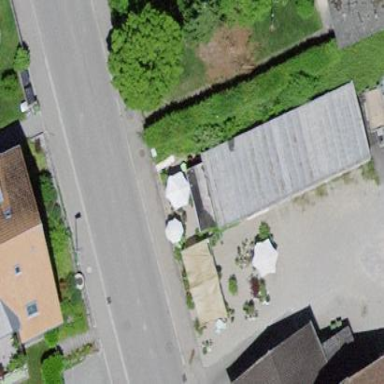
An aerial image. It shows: Group of garages.